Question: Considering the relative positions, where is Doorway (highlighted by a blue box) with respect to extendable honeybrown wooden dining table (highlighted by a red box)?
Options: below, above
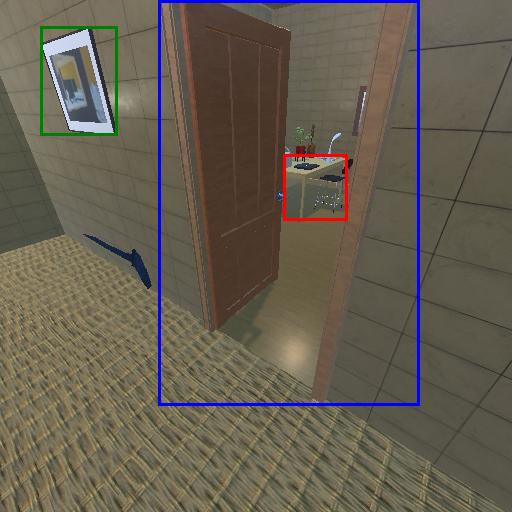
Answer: below